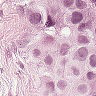
Metastatic tissue present: yes